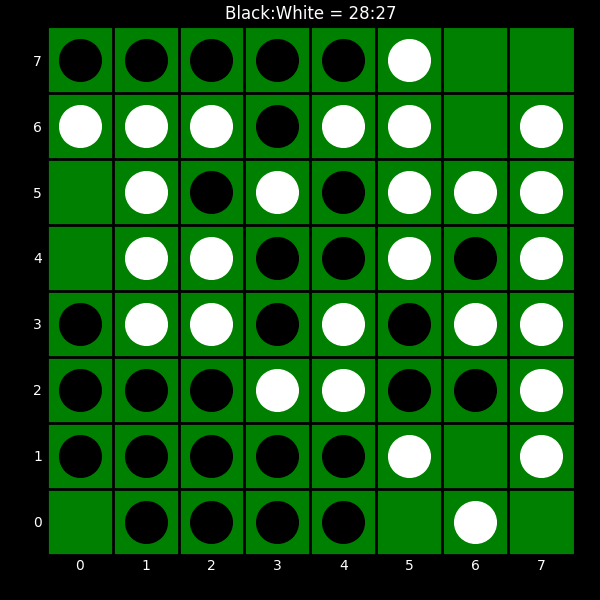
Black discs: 28
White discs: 27